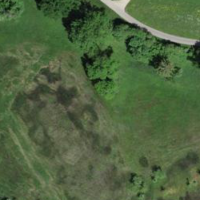
EUNIS habitat code: 52
Species observed at this site:
Emberiza calandra
Lycopus europaeus